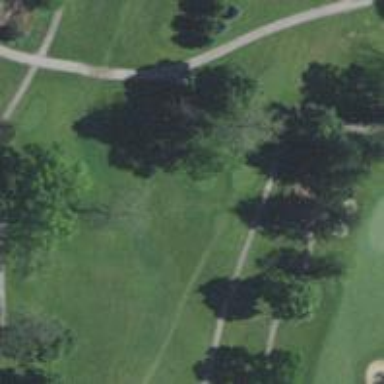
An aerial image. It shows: Path for both roads and golfers.